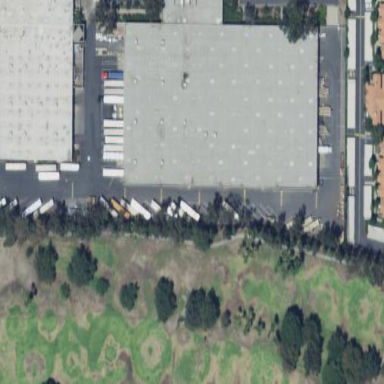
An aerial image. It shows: Warehouse.